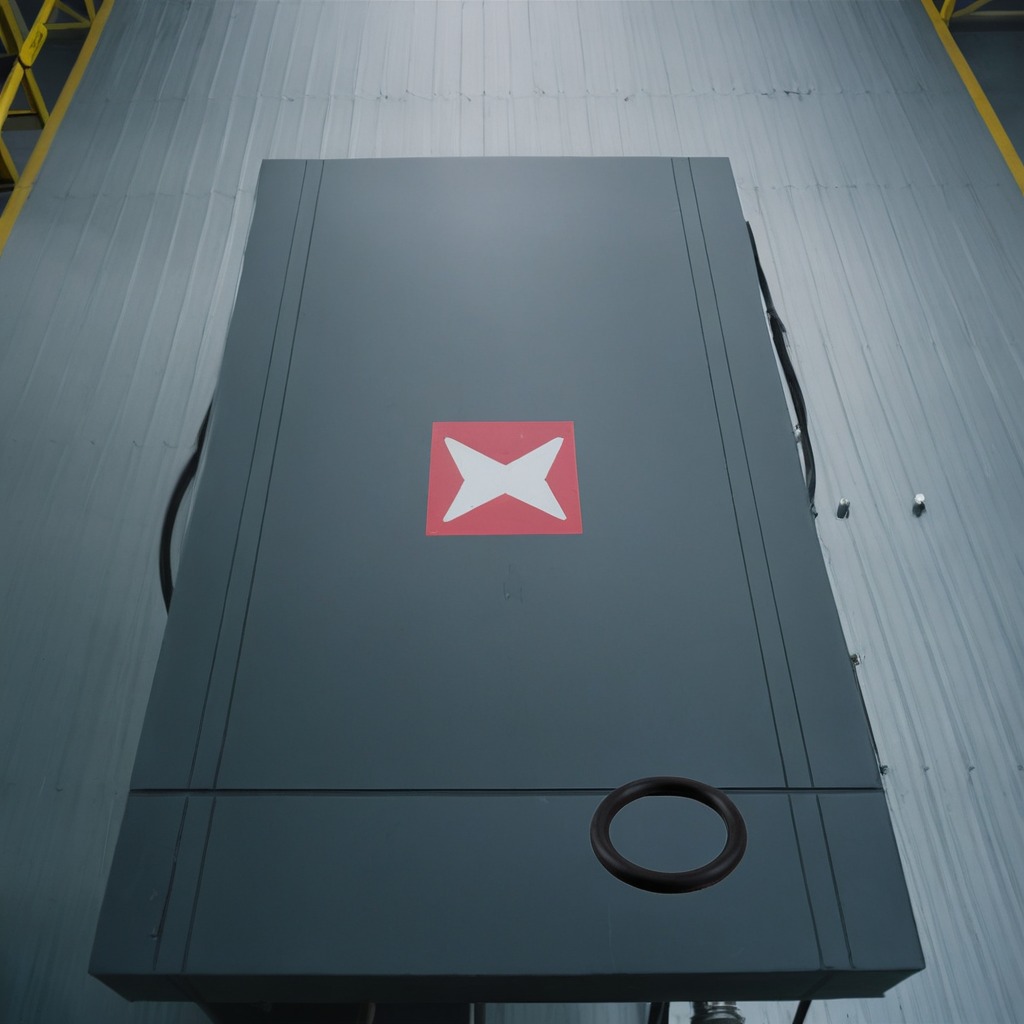
A rubber O-ring lies on a toolbox surface in an airplane hangar workshop.